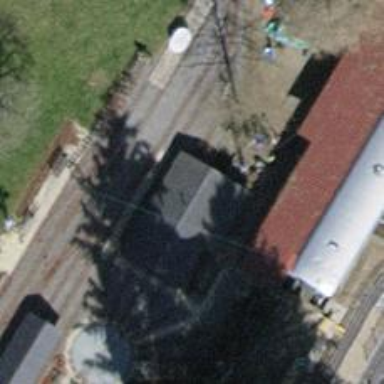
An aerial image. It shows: Miniature railway.